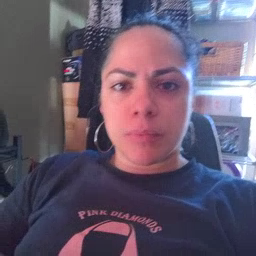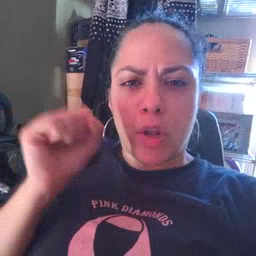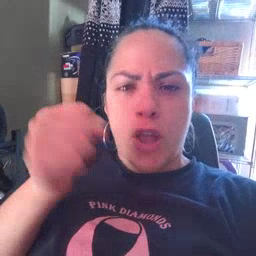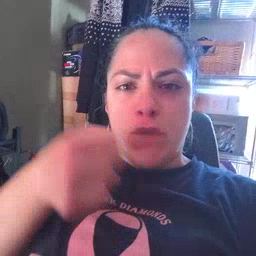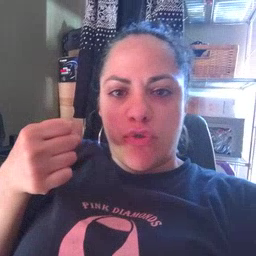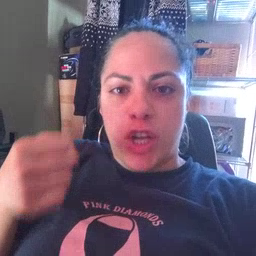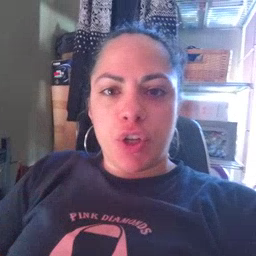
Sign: refrigerator